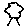
Label: tree